Question: I have Solution with web site MyProject.
I need publish this web site.
In popup menu I see Build Web Site and Publish Web Site

I publish my site to directory and upload to ftp.
But the site gives an error:
'''
The directory '/App_GlobalResources/' is not allowed because the application is precompiled.
'''
how to publish my site?
I Delete the PrecompiledApp.config.
And gives an error
'''
Compilation Error
Description: An error occurred during the compilation of a resource required to service this request. Please review the following specific error details and modify your source code appropriately.
Compiler Error Message: CS0433: The type 'UPSRateServiceWebReference.RateService' exists in both 'c:\windows\Microsoft.NET\Framework2.0.50727\Temporary ASP.NET Files
oot\d6545937\de1fce5a\App_WebReferences.ixuylfle.dll' and 'c:\windows\Microsoft.NET\Framework2.0.50727\Temporary ASP.NET Files
oot\d6545937\de1fce5assembly\dl3I91e6792073b8_400ccd01\App_WebReferences.DLL'
Source Error:
Line 255:
Line 256: #region PrivateMethods
Line 257: private RateRequest CreateRateRequest(RateService rate)
Line 258: {
Line 259: RateRequest rateRequest = new RateRequest();
'''
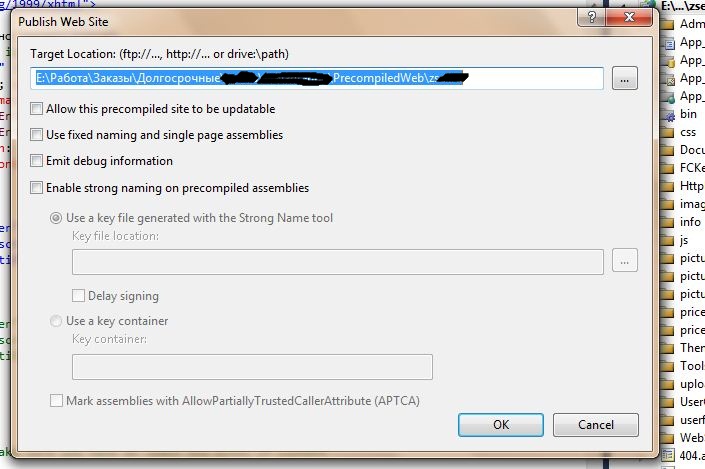
Answer: Delete the PrecompiledApp.config file and re-start your application.
Taken from <URL>